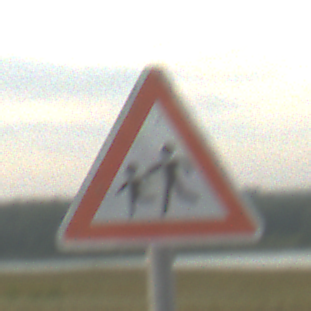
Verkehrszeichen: KinderRechts
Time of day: SunriseSunset
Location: Outdoor (RoadRail)
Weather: PartlyCloudy
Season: NotSpecified
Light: Natural